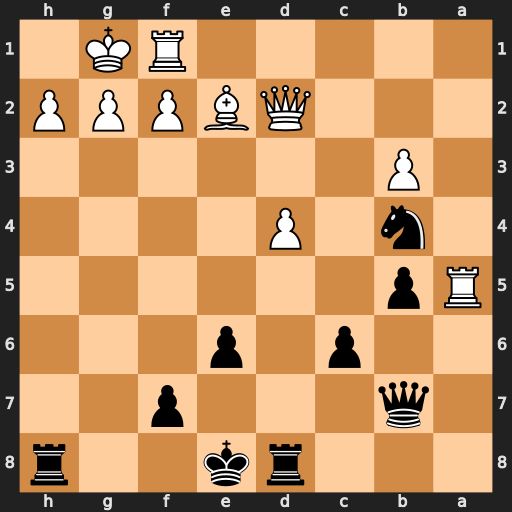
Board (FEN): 3rk2r/1q3p2/2p1p3/Rp6/1n1P4/1P6/3QBPPP/5RK1
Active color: b
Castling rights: k
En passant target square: -
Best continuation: Qc7 g3 Qxa5